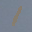
Label: 1